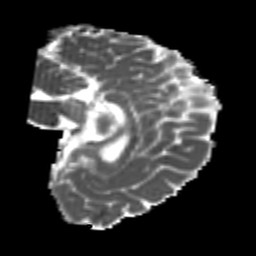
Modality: MD
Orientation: sagittal
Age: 22
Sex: male
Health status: healthy
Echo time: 0.074 s